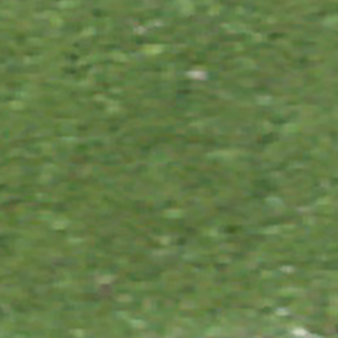
Label: other